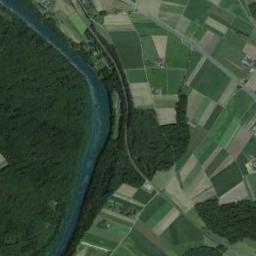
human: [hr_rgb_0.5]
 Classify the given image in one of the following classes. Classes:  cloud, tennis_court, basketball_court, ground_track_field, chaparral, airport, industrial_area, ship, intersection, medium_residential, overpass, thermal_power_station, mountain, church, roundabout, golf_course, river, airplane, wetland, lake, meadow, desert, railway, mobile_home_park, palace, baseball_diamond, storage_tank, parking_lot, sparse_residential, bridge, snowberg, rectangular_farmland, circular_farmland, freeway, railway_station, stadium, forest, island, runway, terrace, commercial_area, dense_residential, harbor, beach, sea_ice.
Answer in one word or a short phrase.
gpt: river